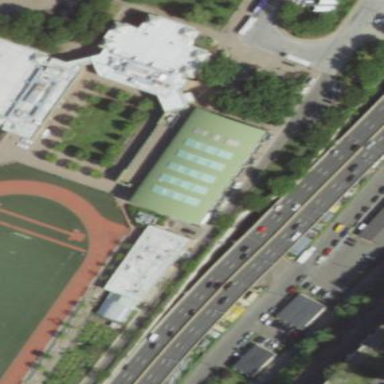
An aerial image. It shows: Sports center building that includes facilities for skating and ice skating activities.